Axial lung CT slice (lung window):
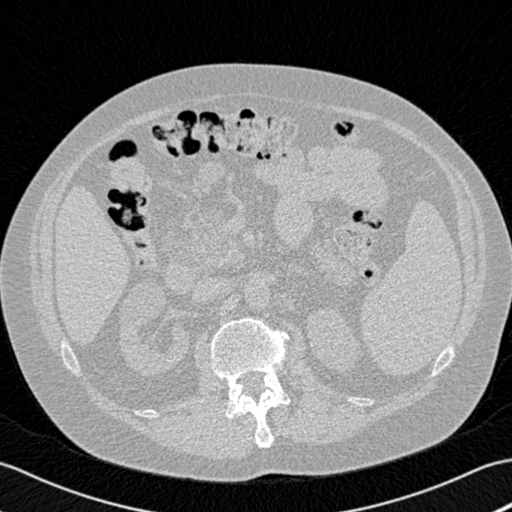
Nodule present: no